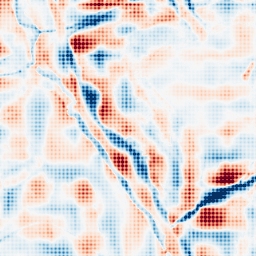
Category: wavelet
Decomposition family: wavelet_reverse_biorthogonal
Decomposition parameters: wavelet: rbio5.5
level: 5
Upsampling method: sinc_blackman
Upsampling parameters: scale: 4
kernel_size: 4
Upsampling scale: 4